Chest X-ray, PA view. Patient: 2 years old, sex F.
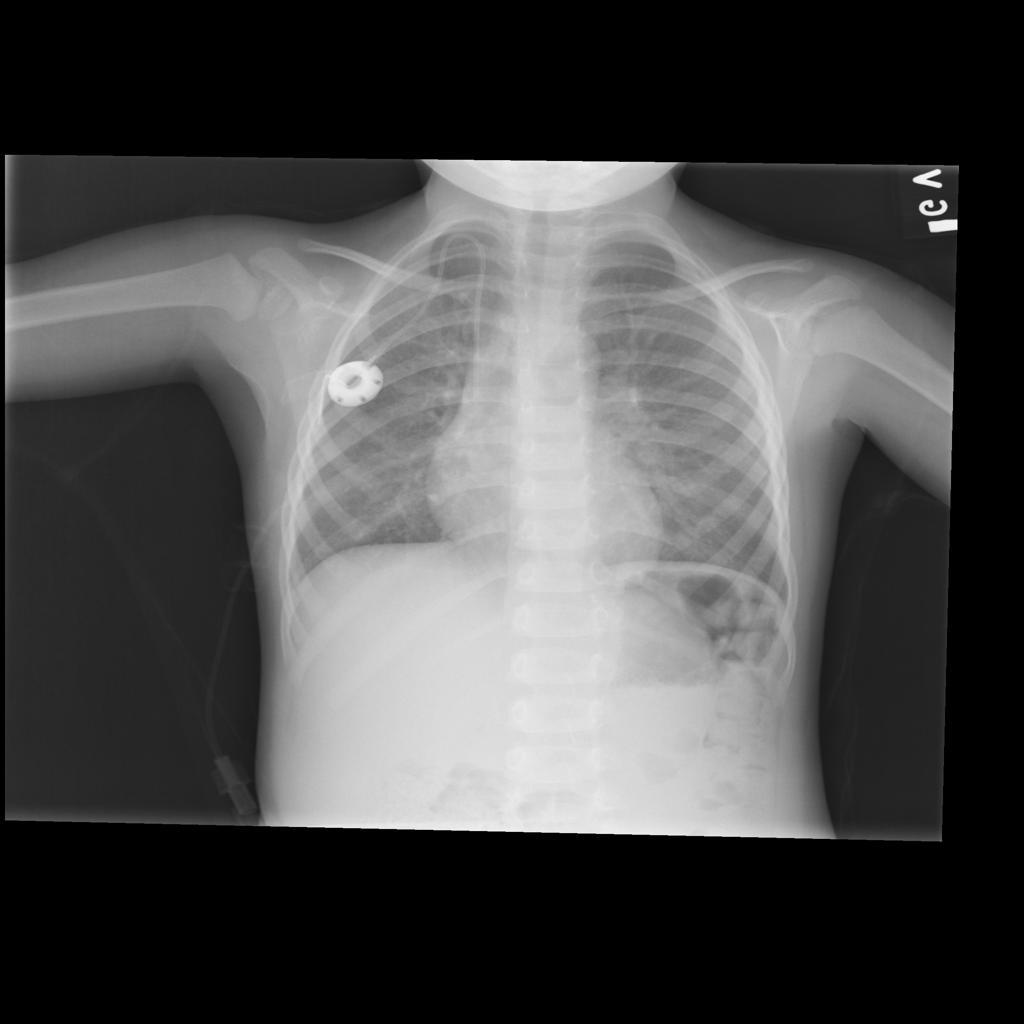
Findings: No Finding